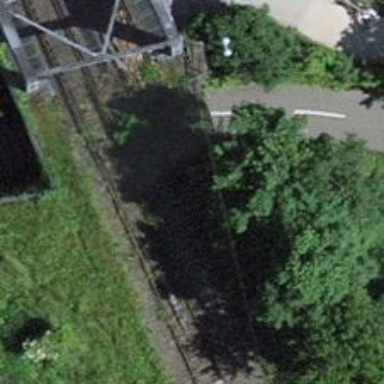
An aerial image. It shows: Disused railway bridge.